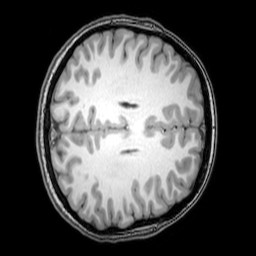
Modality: T1w
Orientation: axial
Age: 26
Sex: female
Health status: healthy
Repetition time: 0.081 s
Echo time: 0.037 s